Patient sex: M
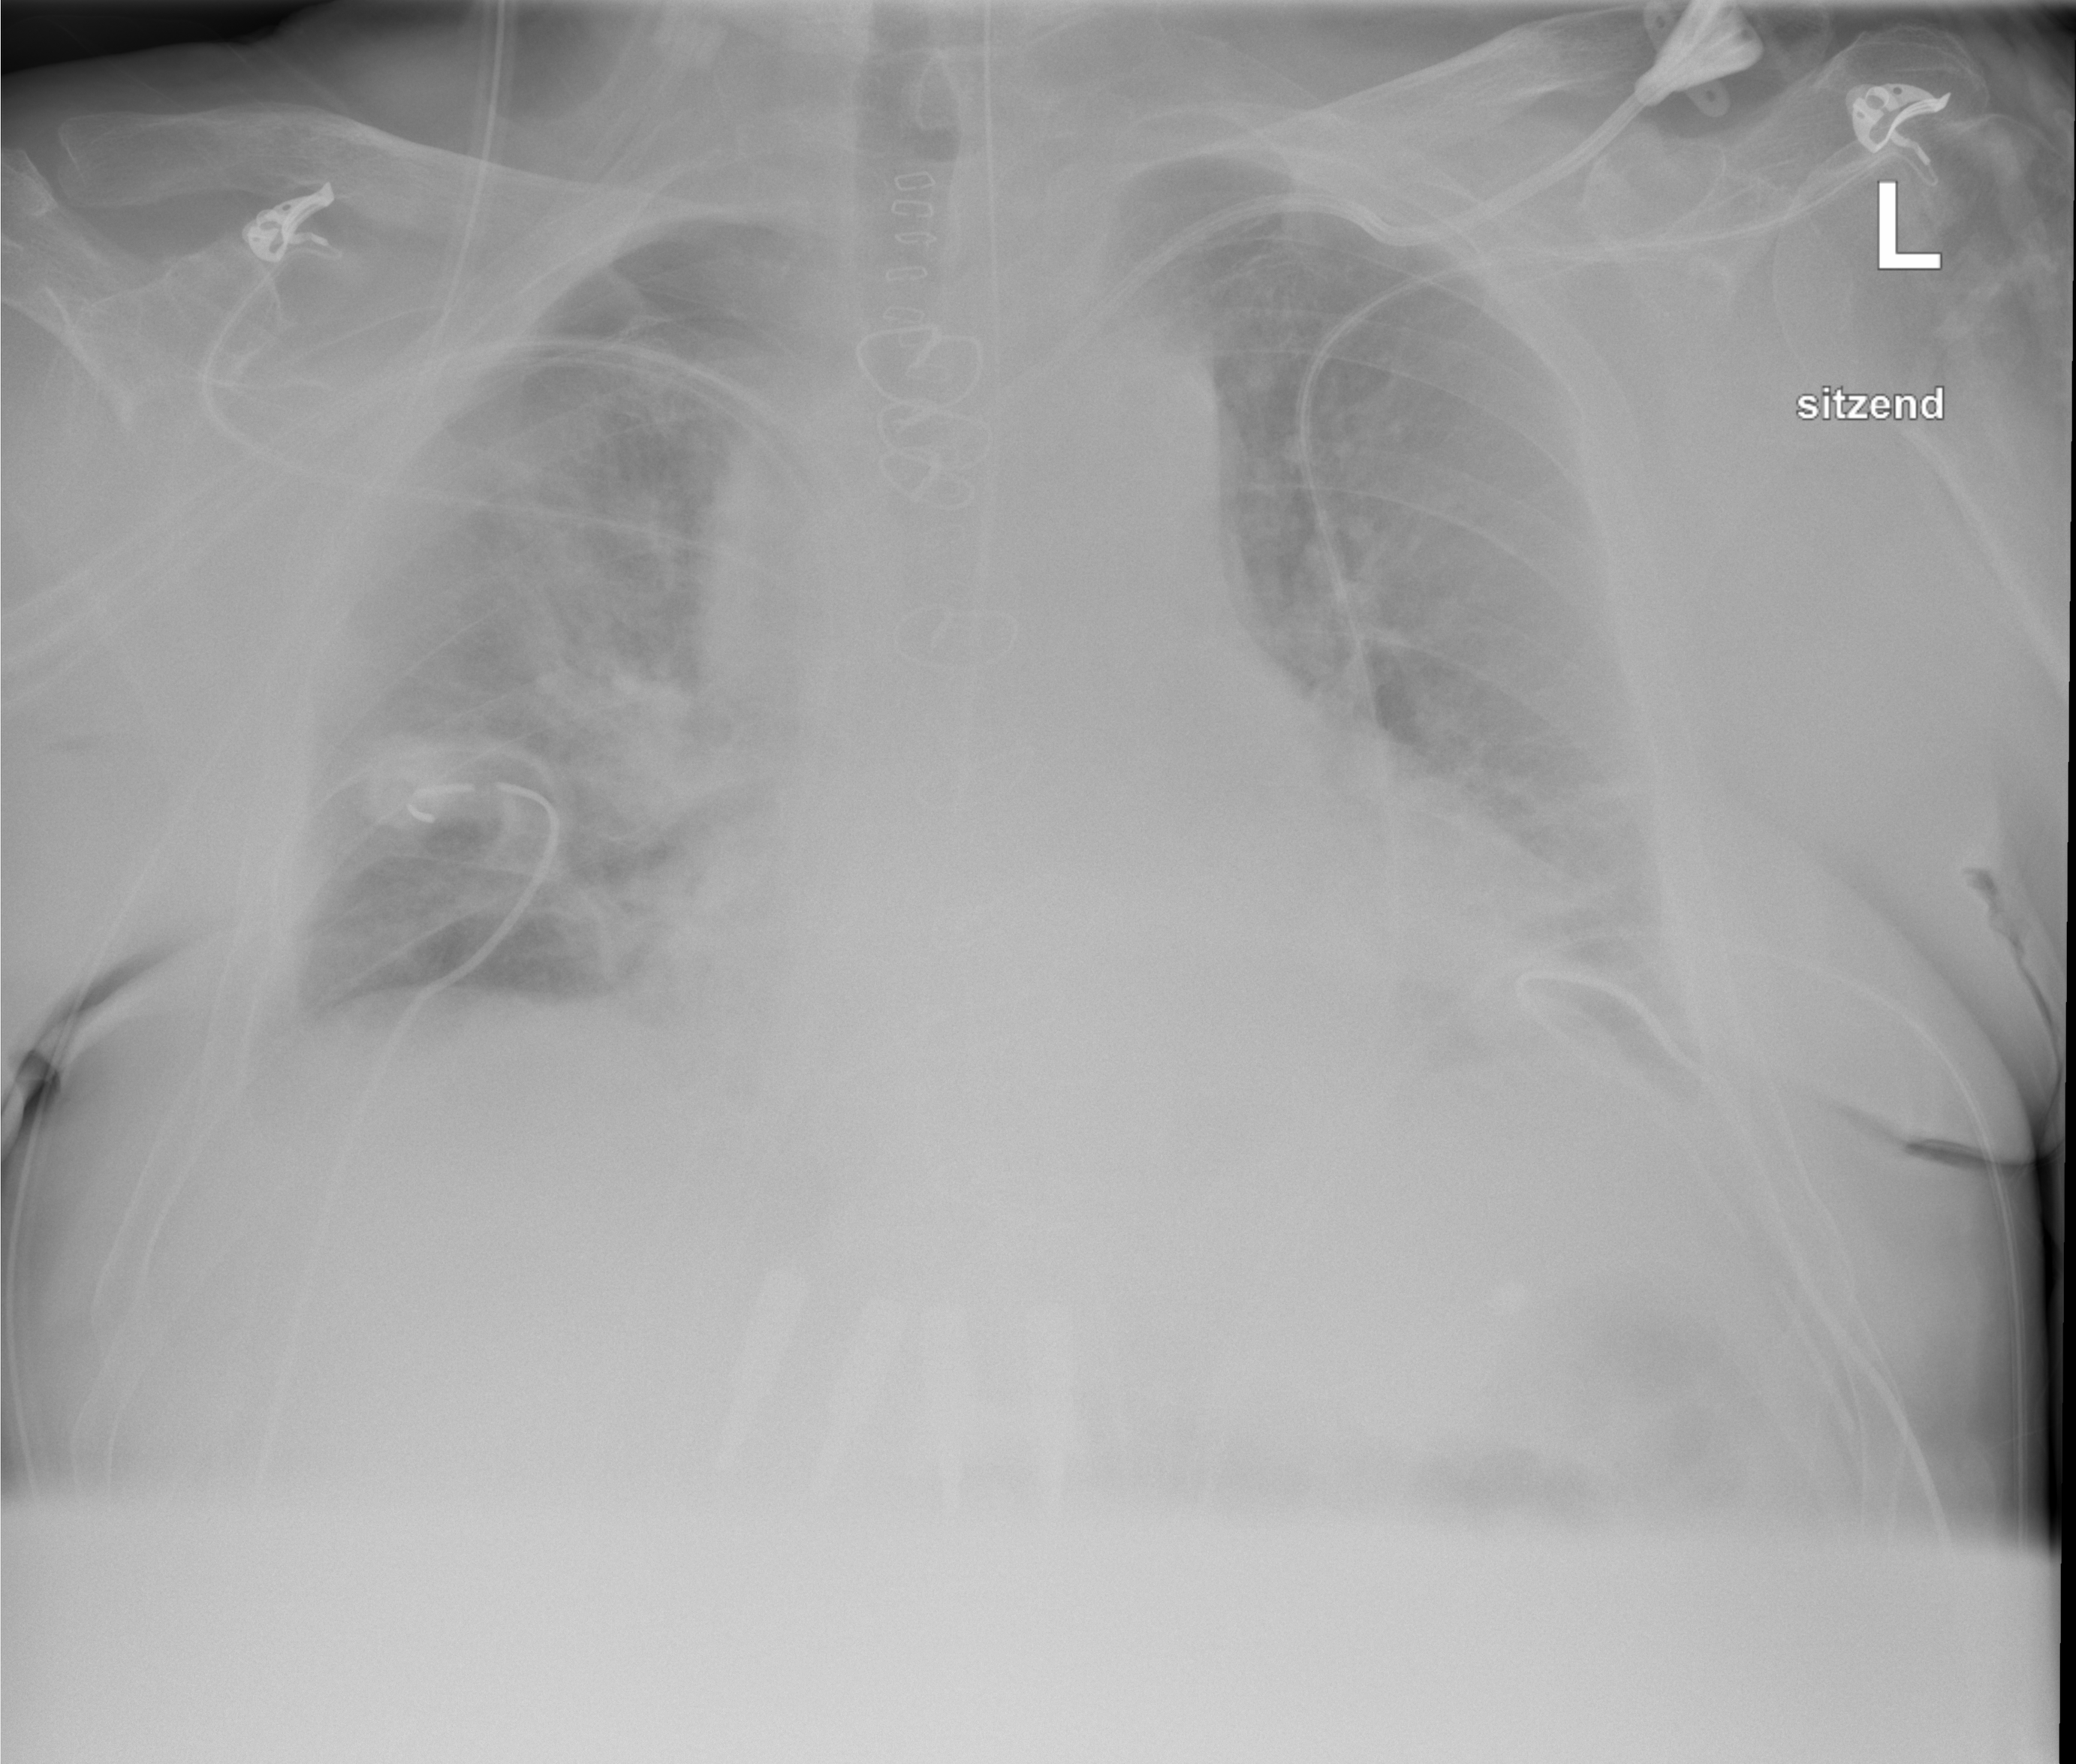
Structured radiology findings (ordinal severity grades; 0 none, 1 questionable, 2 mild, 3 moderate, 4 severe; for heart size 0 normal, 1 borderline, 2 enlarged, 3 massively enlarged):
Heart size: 1
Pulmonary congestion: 2
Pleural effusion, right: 1
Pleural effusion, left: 2
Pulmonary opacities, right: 3
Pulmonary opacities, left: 0
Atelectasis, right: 2
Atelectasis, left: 2